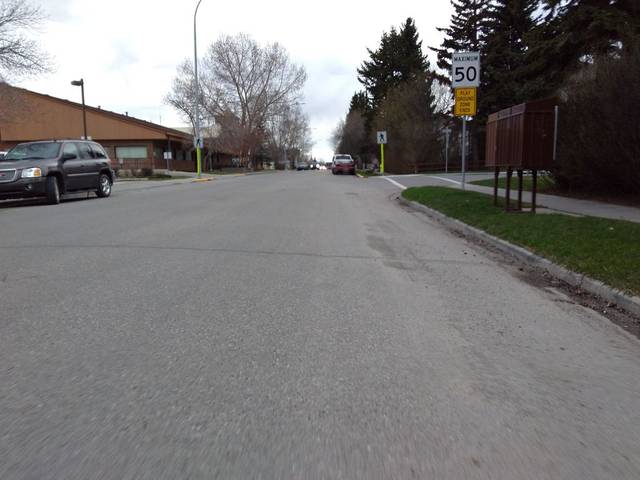
Region: Canada
Coordinates: 51.187, -114.46